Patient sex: F
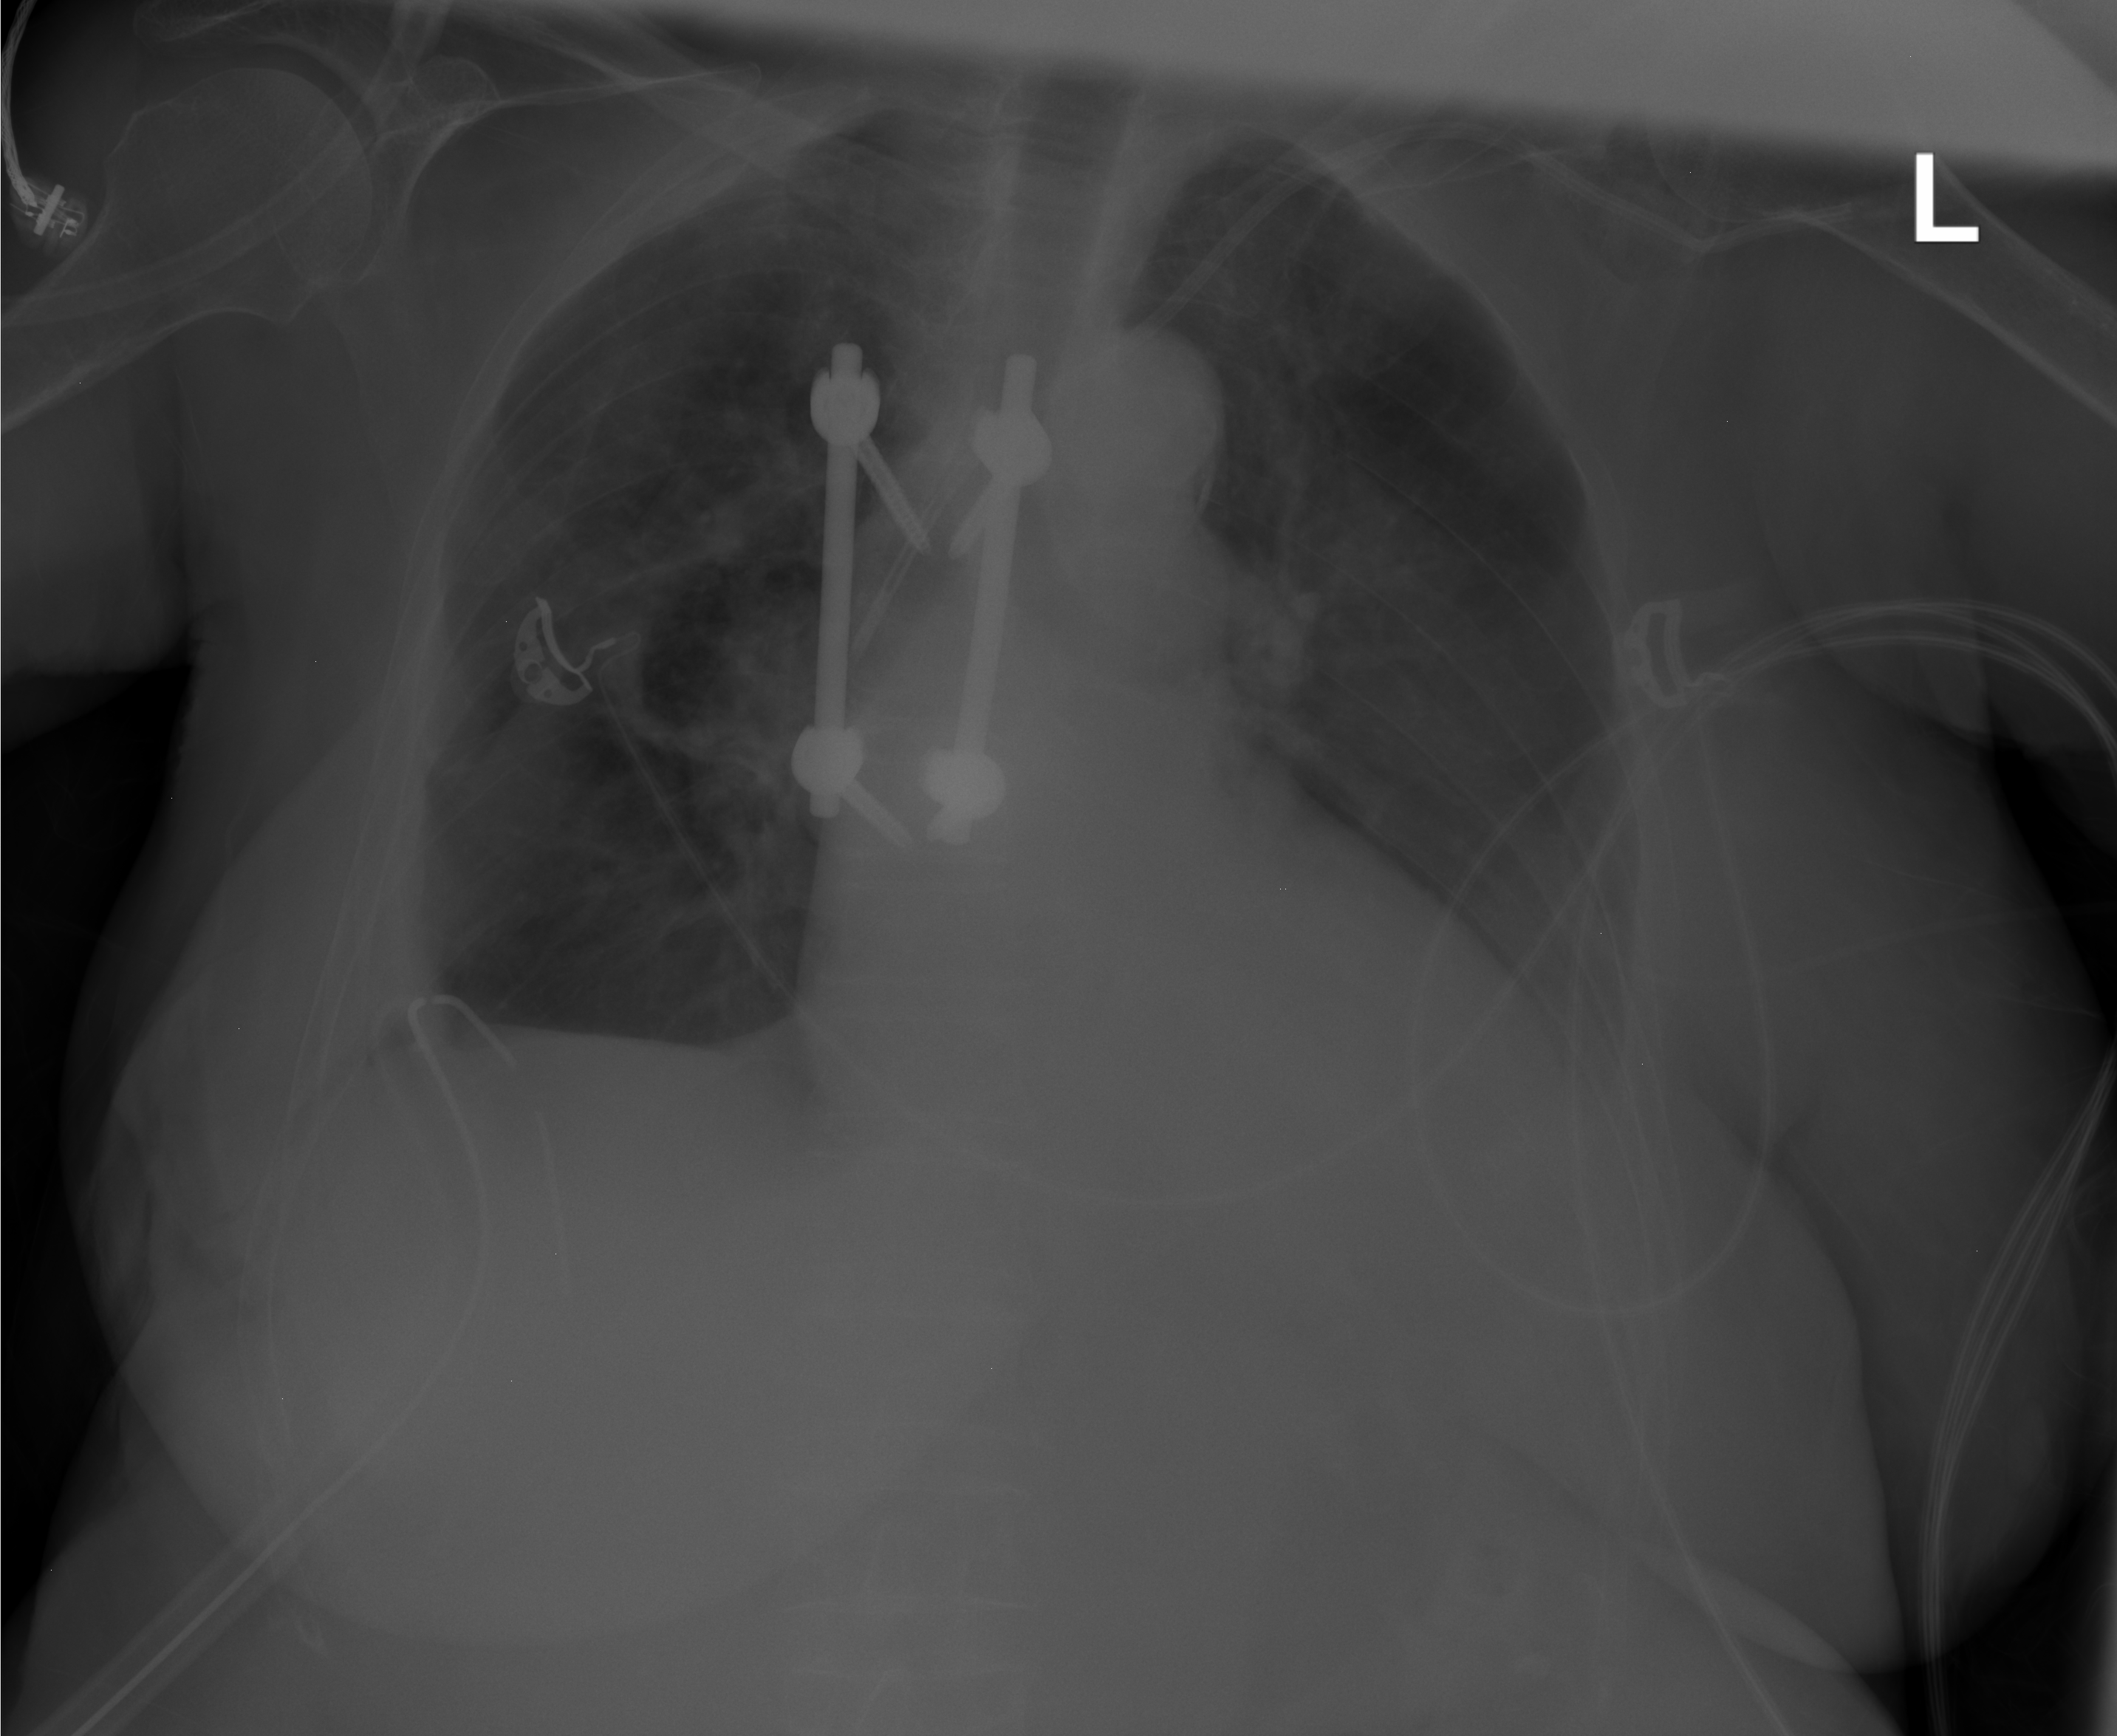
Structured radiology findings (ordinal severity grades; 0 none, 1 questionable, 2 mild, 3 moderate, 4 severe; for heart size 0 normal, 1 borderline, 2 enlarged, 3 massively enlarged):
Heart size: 0
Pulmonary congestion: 0
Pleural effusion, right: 0
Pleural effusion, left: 2
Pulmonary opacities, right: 0
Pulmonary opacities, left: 0
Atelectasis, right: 0
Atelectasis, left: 2